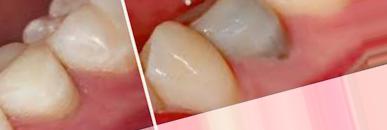
Condition: Tooth Discoloration